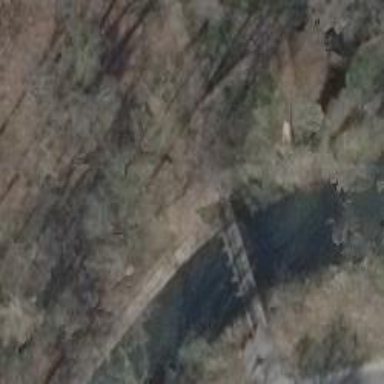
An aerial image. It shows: Path leading to bridge.